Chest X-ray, PA view. Patient: 75 years old, sex M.
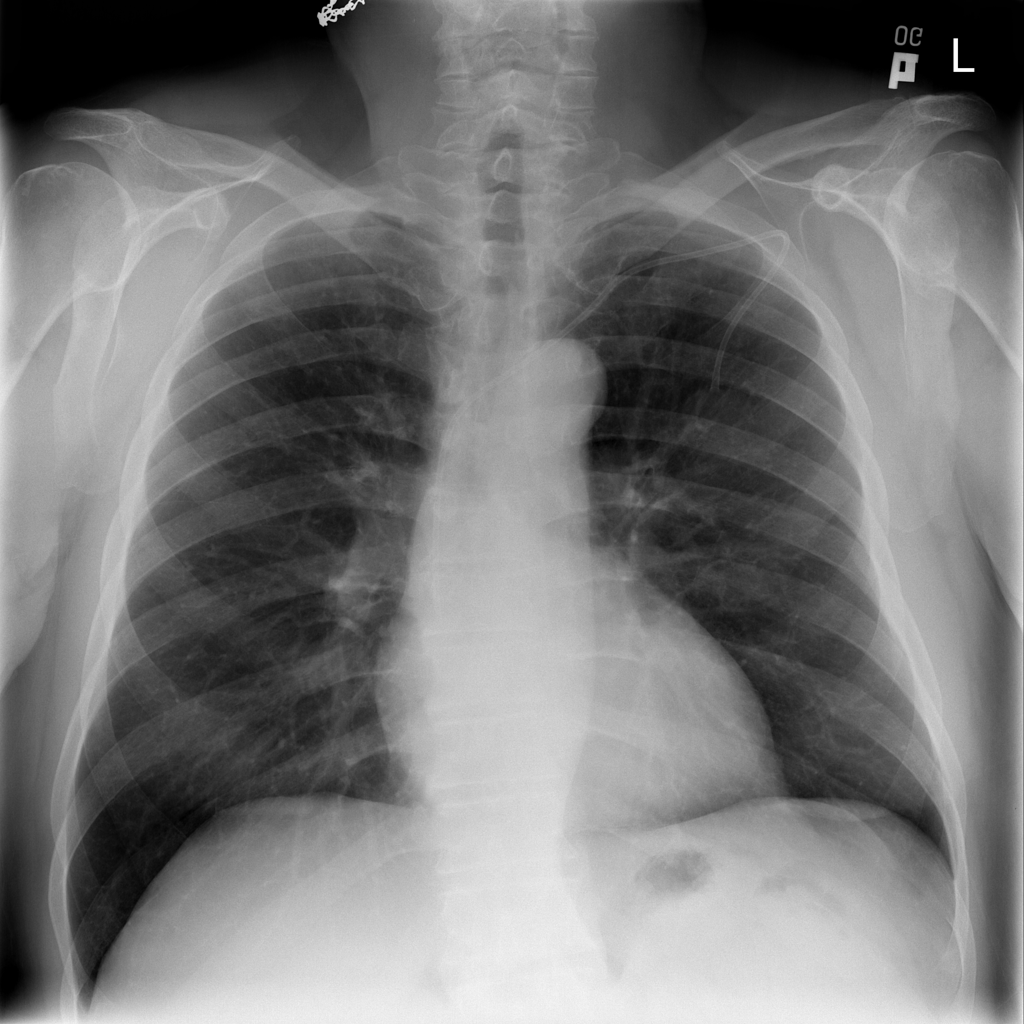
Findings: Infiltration